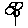
Label: flower